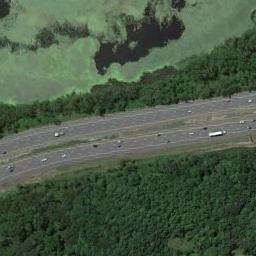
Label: freeway